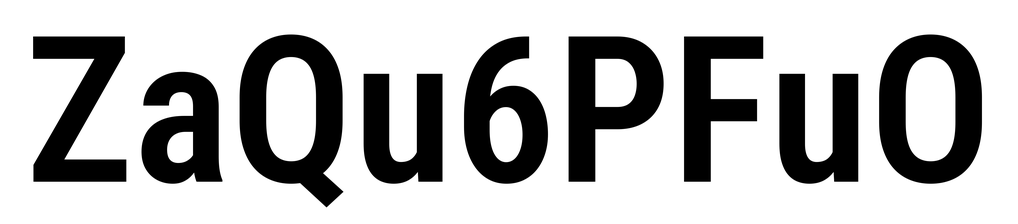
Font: Roboto_Condensed_SemiBold